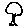
Label: tree